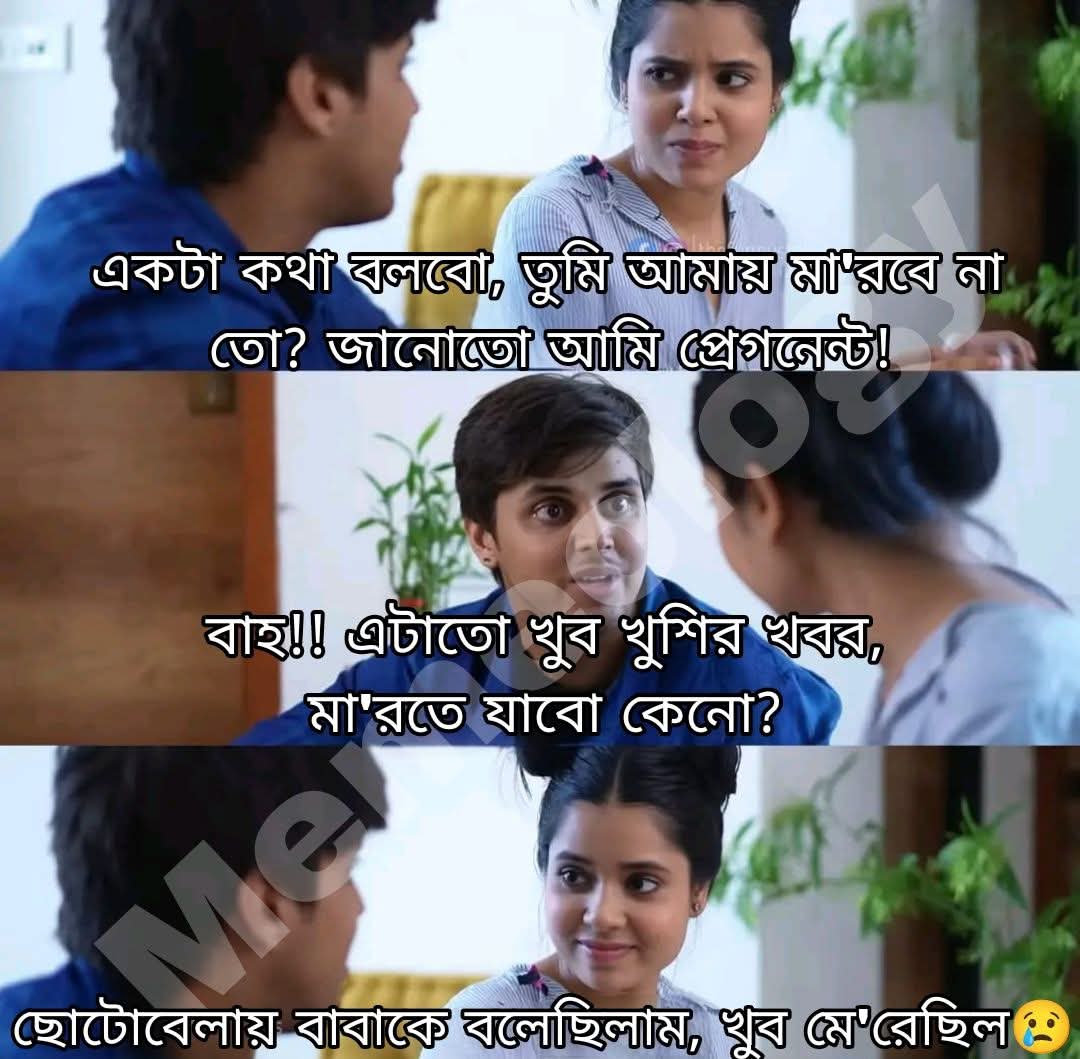
Text: একটা কথা বলবো, তুমি আমায় মা'রবে না তো? জানোতো আমি প্রেগনেন্ট!
বাহ!! এটাতো খুব খুশির খবর, মা'রতে যাবো কেনো?
ছোটোবেলায় বাবাকে বলেছিলাম, খুব মে'রেছিল
Label: Non Hate